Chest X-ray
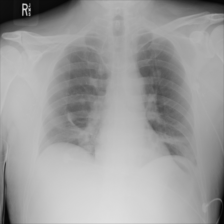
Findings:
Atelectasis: positive
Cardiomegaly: negative
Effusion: negative
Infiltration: negative
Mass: negative
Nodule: negative
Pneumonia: negative
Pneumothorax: negative
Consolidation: negative
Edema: negative
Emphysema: negative
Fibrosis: negative
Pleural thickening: negative
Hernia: negative